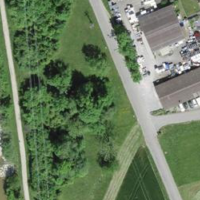
EUNIS habitat code: 23
Species observed at this site:
Euonymus europaeus